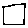
Label: square